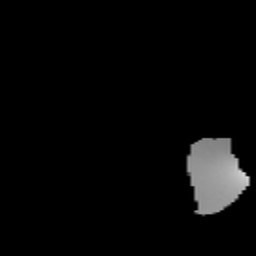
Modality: T2w
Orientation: sagittal
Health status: healthy
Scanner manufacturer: siemens
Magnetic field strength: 3 T
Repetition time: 12 s
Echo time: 0.092 s